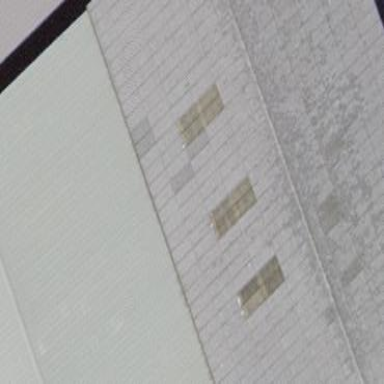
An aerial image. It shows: Industrial building.